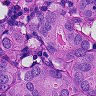
Metastatic tissue present: yes